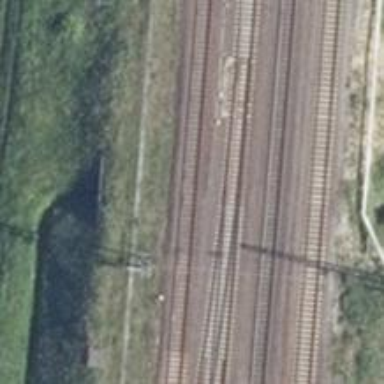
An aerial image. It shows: Railway with electrified contact lines.